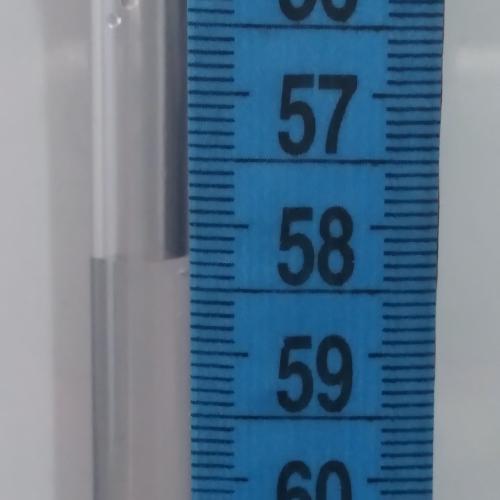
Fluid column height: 58.3 cm